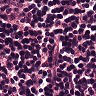
Metastatic tissue present: no